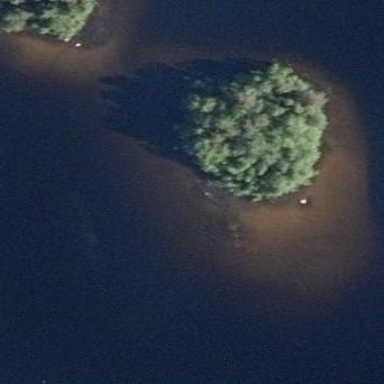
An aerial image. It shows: Island covered with woodland.